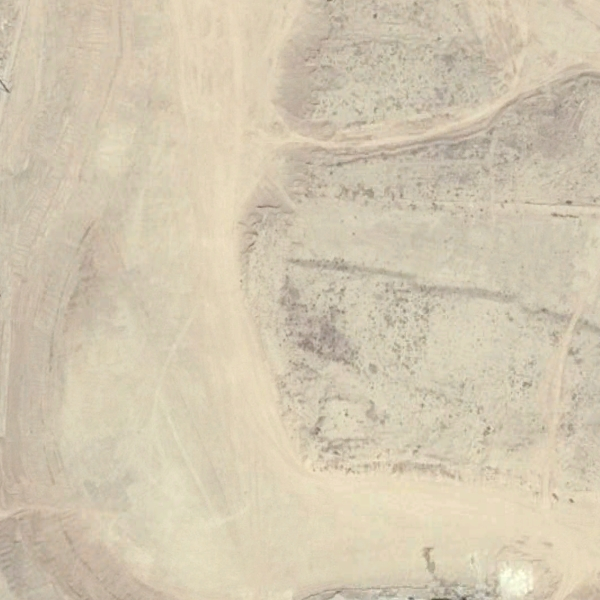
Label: BareLand